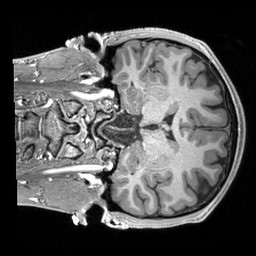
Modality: T1w
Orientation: coronal
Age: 20
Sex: male
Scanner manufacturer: siemens
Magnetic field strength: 3 T
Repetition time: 2.4 s
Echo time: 0.00191 s